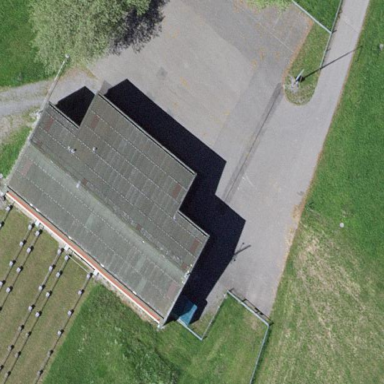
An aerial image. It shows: Building dedicated to shooting sports.